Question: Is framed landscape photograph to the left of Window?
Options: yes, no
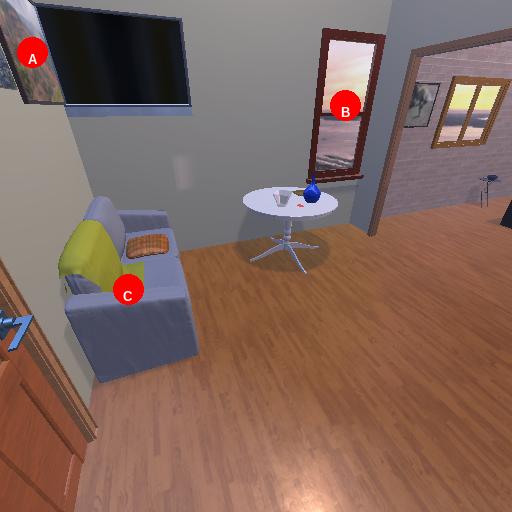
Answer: yes